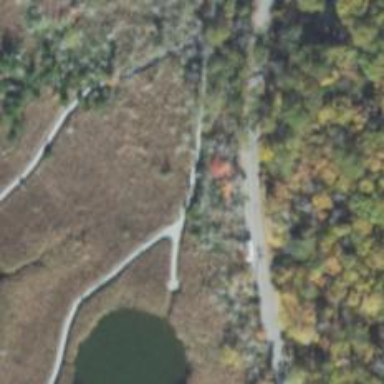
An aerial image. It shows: Path.